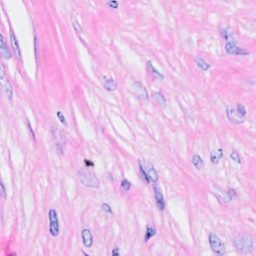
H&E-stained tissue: Breast